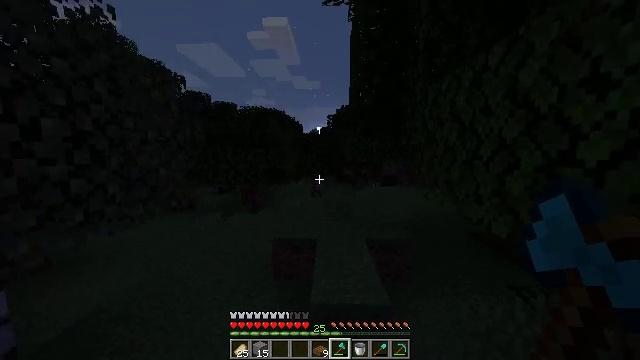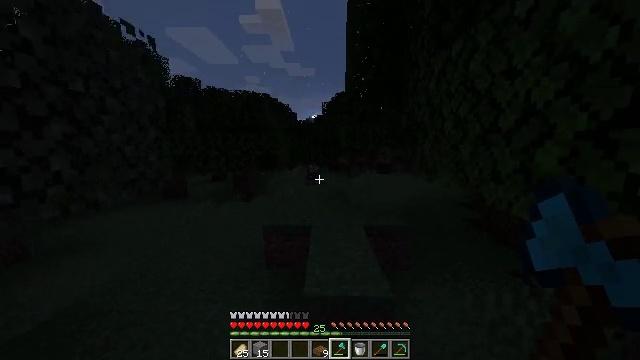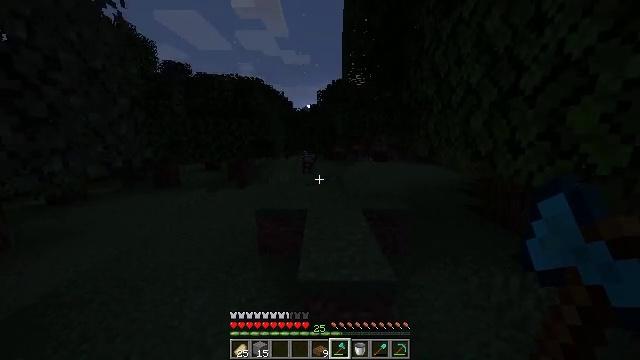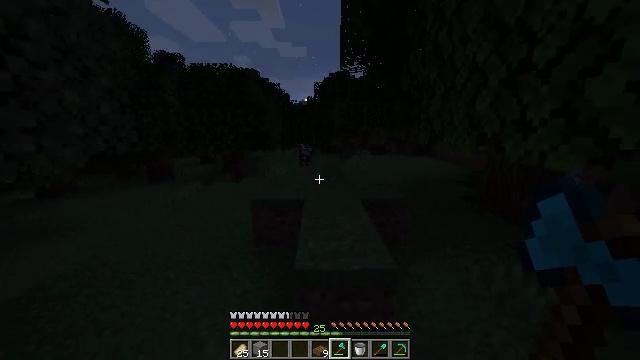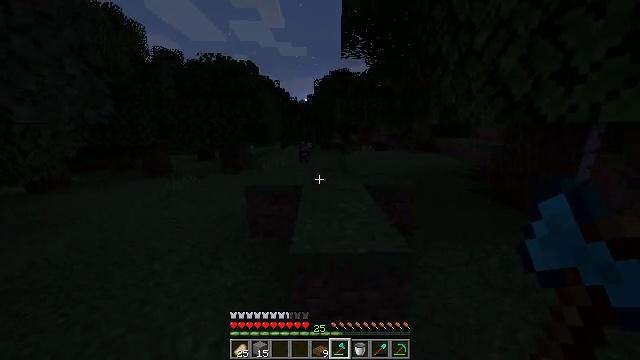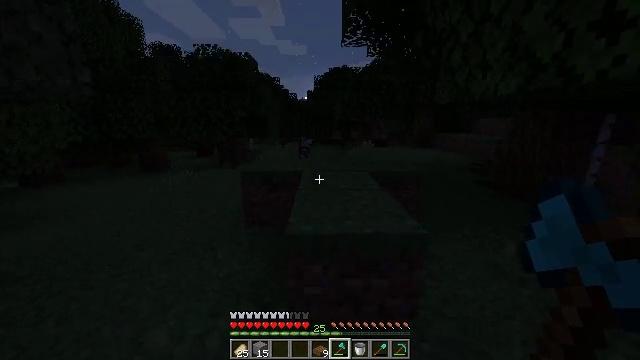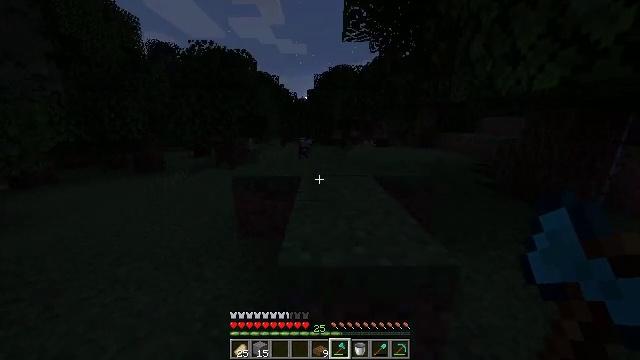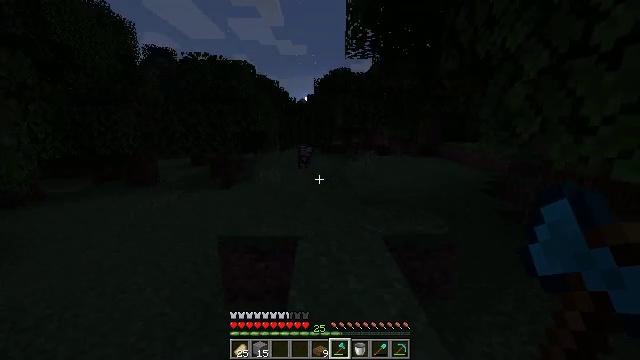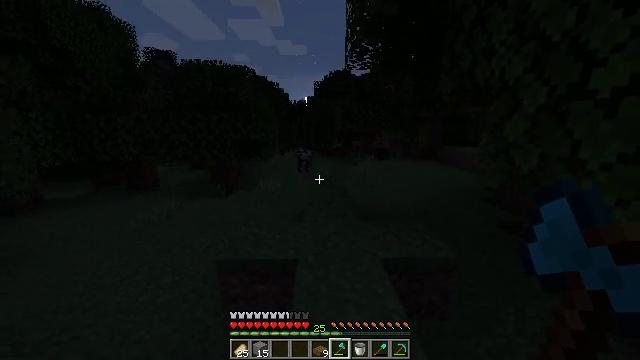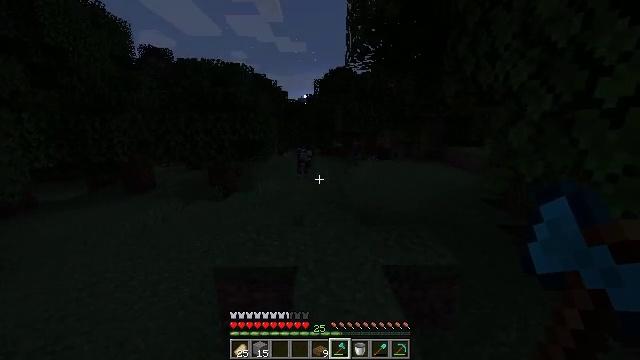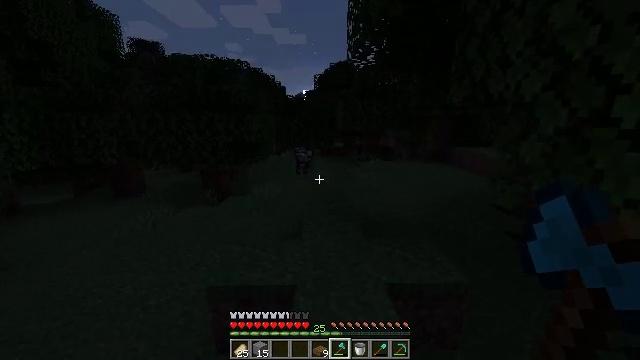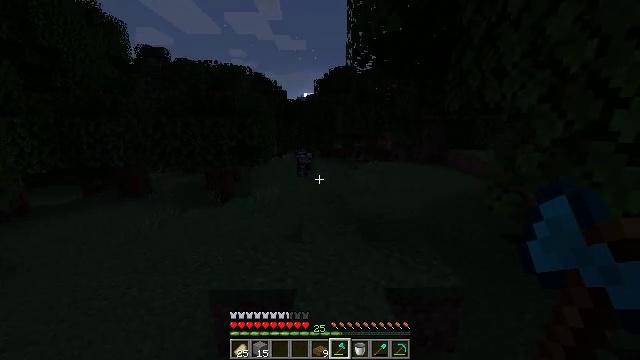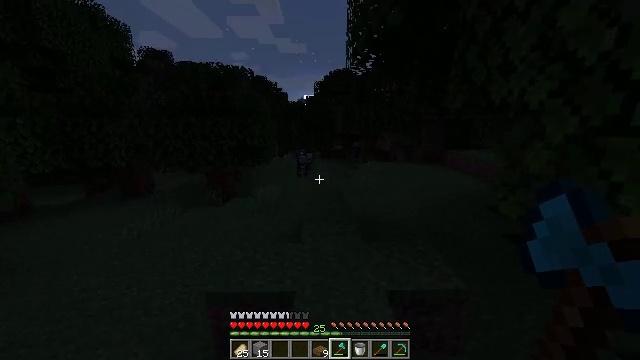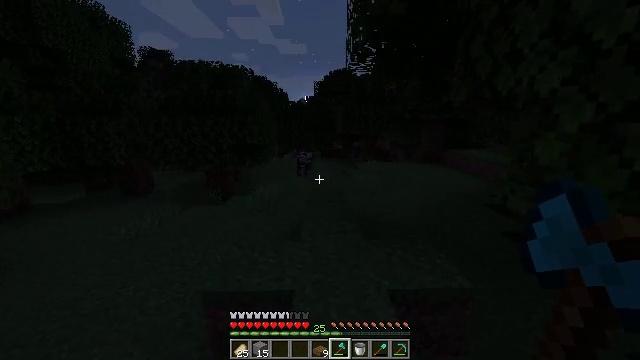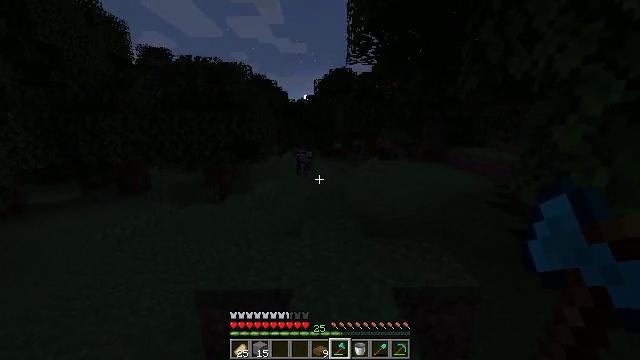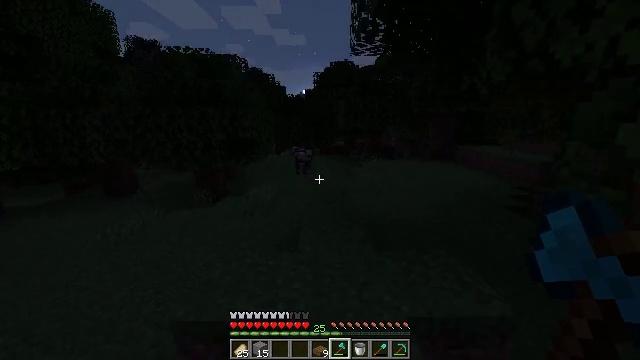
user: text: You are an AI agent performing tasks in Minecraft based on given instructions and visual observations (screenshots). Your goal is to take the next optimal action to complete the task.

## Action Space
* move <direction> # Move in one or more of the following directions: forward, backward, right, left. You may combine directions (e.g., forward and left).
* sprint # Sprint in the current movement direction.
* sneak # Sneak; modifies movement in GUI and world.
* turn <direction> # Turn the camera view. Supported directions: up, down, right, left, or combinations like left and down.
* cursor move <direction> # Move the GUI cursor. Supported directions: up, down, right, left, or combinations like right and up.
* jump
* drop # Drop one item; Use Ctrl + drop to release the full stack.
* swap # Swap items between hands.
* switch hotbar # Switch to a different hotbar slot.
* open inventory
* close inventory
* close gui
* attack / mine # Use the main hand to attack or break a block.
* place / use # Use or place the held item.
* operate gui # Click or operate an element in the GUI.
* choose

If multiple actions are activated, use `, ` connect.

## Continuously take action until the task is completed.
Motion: motion action
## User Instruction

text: Kill the cow.
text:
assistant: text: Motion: move forward, turn right and down, jump
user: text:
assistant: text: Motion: move forward, turn right and down, jump
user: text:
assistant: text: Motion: move forward, turn down, jump
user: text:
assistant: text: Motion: move forward, jump
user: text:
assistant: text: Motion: move forward, jump
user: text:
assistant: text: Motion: move forward, sprint, jump
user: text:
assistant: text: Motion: move forward, sprint, jump
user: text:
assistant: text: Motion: move forward, sprint, jump
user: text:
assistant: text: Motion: move forward, sprint, jump
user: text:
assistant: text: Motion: move forward, sprint, jump
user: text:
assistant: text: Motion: move forward, jump
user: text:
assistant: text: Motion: move forward, jump
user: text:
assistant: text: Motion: move forward, jump
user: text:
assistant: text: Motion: move forward, jump
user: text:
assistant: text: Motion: move forward, jump
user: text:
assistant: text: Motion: move forward, sprint, jump
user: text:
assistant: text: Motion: move forward, sprint, jump
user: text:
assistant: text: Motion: move forward, sprint, turn left and down, jump
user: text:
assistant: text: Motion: move forward, sprint, turn left, jump
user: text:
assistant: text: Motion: move forward, jump
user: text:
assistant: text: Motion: move forward, jump
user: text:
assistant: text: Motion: move forward, jump
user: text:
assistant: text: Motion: move forward, jump
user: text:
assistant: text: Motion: move forward, jump
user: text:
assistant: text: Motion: move forward, jump
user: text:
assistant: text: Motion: move forward, jump
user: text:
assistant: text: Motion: move forward, sprint, jump
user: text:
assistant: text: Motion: move forward, sprint, jump
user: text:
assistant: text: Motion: move forward, sprint, jump
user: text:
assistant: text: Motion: move forward, sprint, jump